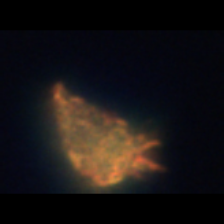
Taxon: Ciliates
Group: Other